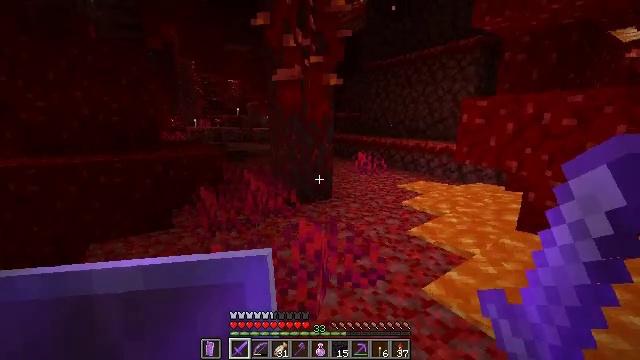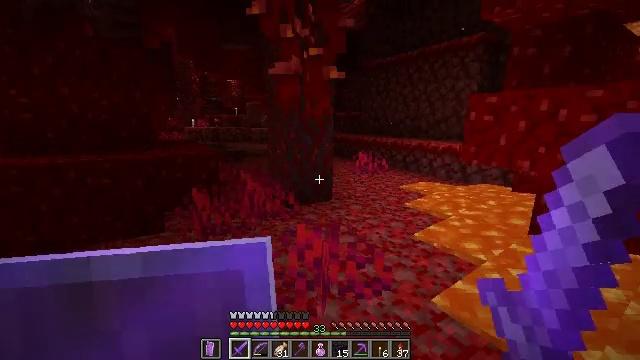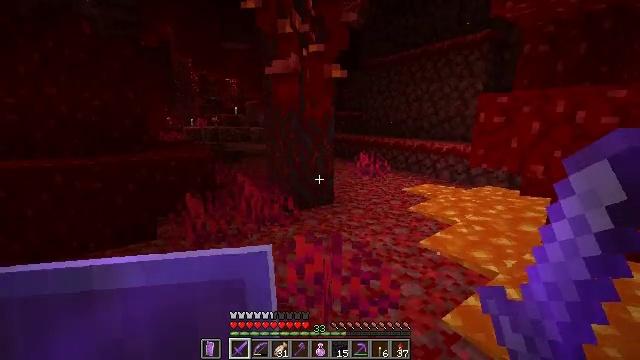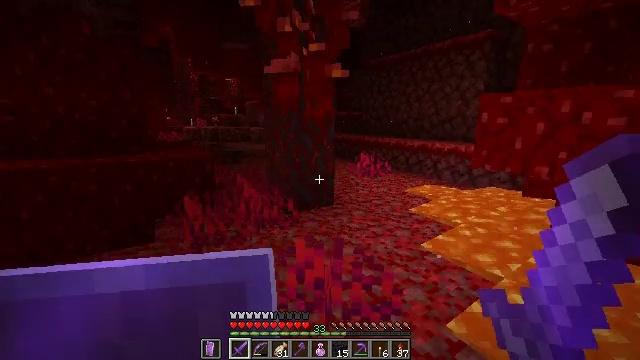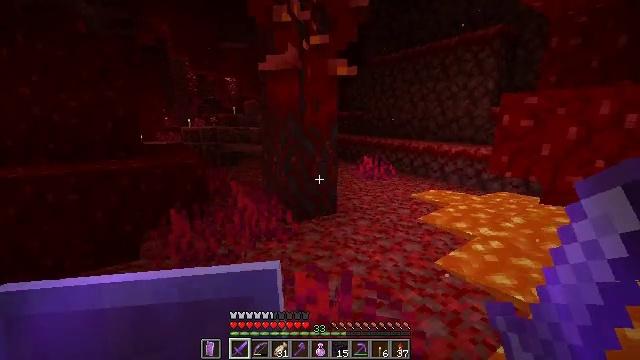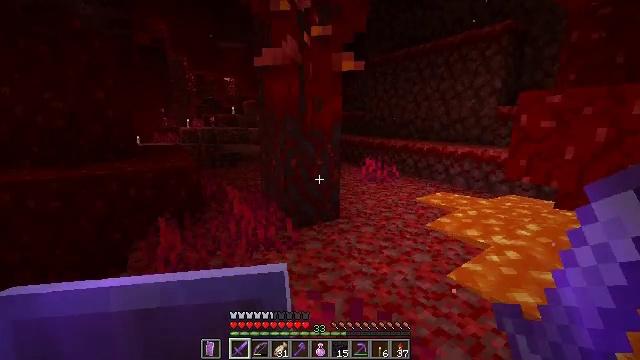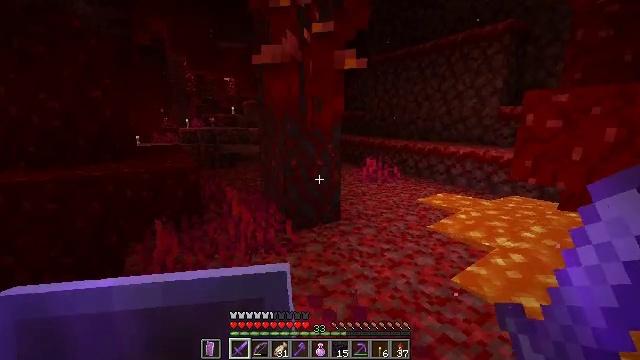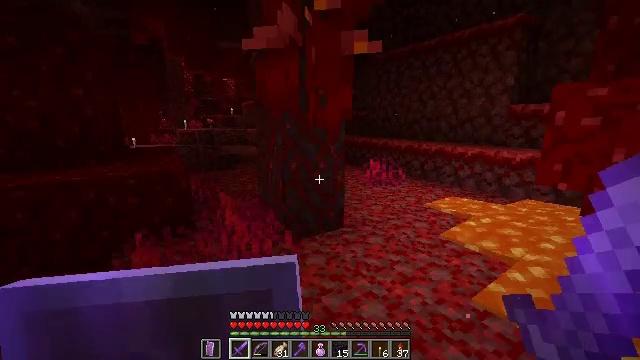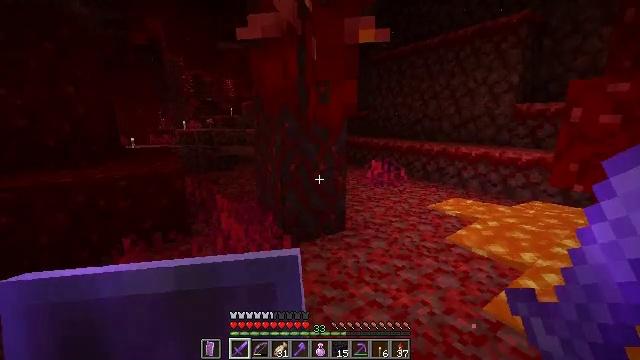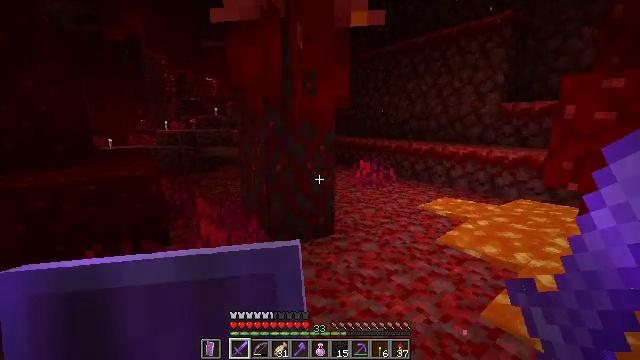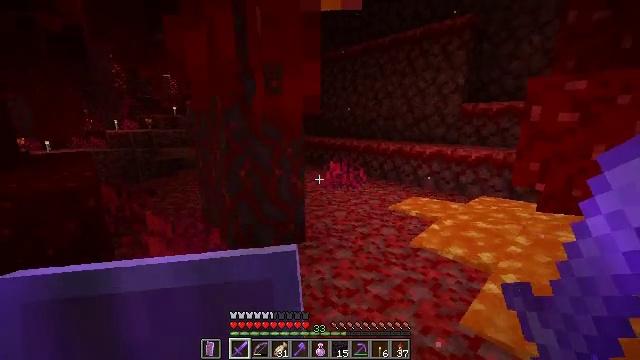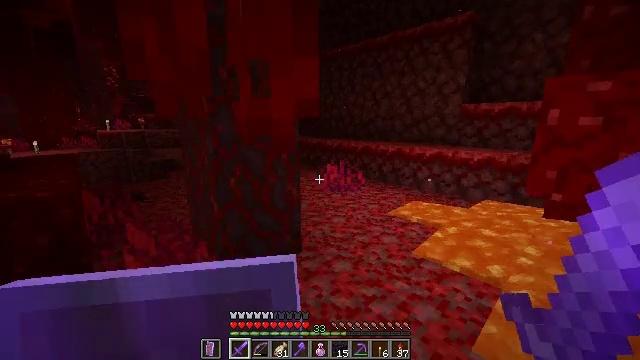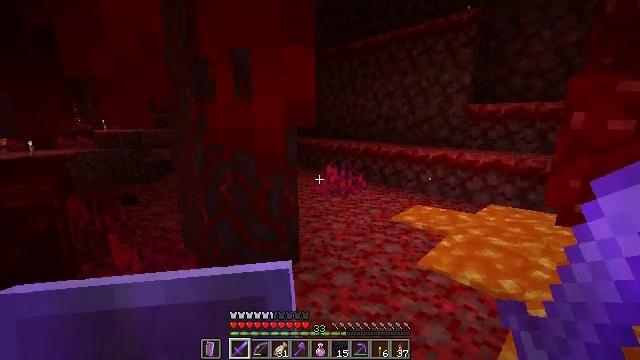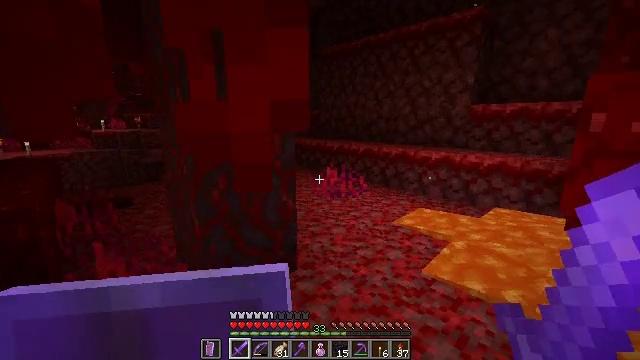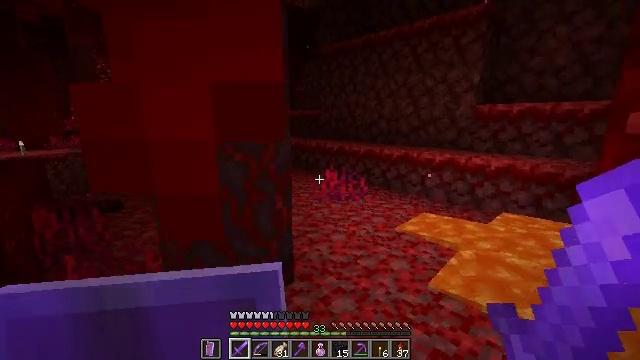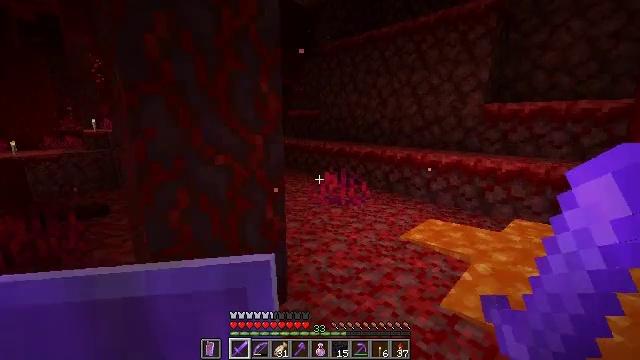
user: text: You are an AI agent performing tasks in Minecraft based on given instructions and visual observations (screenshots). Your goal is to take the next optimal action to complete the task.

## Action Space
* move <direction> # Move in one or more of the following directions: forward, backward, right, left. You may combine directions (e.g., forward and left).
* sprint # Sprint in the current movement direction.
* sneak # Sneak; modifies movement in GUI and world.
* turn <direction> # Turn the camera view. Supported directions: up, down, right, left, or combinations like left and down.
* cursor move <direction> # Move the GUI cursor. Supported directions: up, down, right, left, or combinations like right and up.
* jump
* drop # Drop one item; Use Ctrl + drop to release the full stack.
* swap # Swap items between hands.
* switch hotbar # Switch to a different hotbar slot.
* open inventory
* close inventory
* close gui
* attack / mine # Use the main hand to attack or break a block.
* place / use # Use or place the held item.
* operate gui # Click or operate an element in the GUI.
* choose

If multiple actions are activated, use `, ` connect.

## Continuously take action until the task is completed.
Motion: motion action
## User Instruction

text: Attack the ground to pick up warped fungus.
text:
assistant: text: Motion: move forward
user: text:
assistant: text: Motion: move forward
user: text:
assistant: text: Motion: move forward
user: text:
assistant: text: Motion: move forward
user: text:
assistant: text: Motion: move forward
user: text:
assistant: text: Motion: move forward
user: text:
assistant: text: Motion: move forward
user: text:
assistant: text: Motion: move forward
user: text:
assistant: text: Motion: move forward, turn right
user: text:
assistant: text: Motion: move forward, turn right
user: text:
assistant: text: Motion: move forward
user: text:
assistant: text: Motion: move forward
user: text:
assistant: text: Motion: move forward
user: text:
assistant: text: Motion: move forward
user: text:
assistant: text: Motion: move forward
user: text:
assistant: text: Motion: move forward and move right
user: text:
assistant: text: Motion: move forward and move right
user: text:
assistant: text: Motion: move forward and move right
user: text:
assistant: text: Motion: move forward, turn left
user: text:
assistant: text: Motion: move forward, turn left
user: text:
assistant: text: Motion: move forward, turn left
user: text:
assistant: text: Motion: move forward, turn left
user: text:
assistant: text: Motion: move forward, turn left and up
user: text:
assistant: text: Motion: move forward
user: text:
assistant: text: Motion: move forward
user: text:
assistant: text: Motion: move forward
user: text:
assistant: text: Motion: move forward
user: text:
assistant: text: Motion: move forward
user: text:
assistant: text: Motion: move forward
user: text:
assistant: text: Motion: move forward, turn left